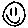
Label: smiley face